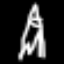
Label: The Eiffel Tower